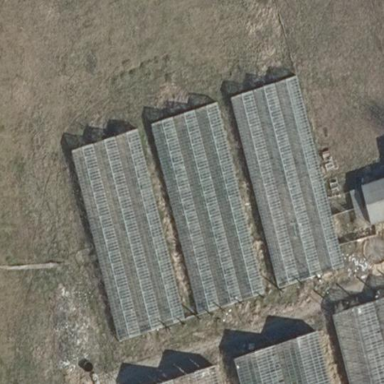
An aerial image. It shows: Greenhouse.